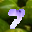
Label: 7